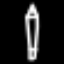
Label: pencil